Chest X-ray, AP view. Patient: 47 years old, sex F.
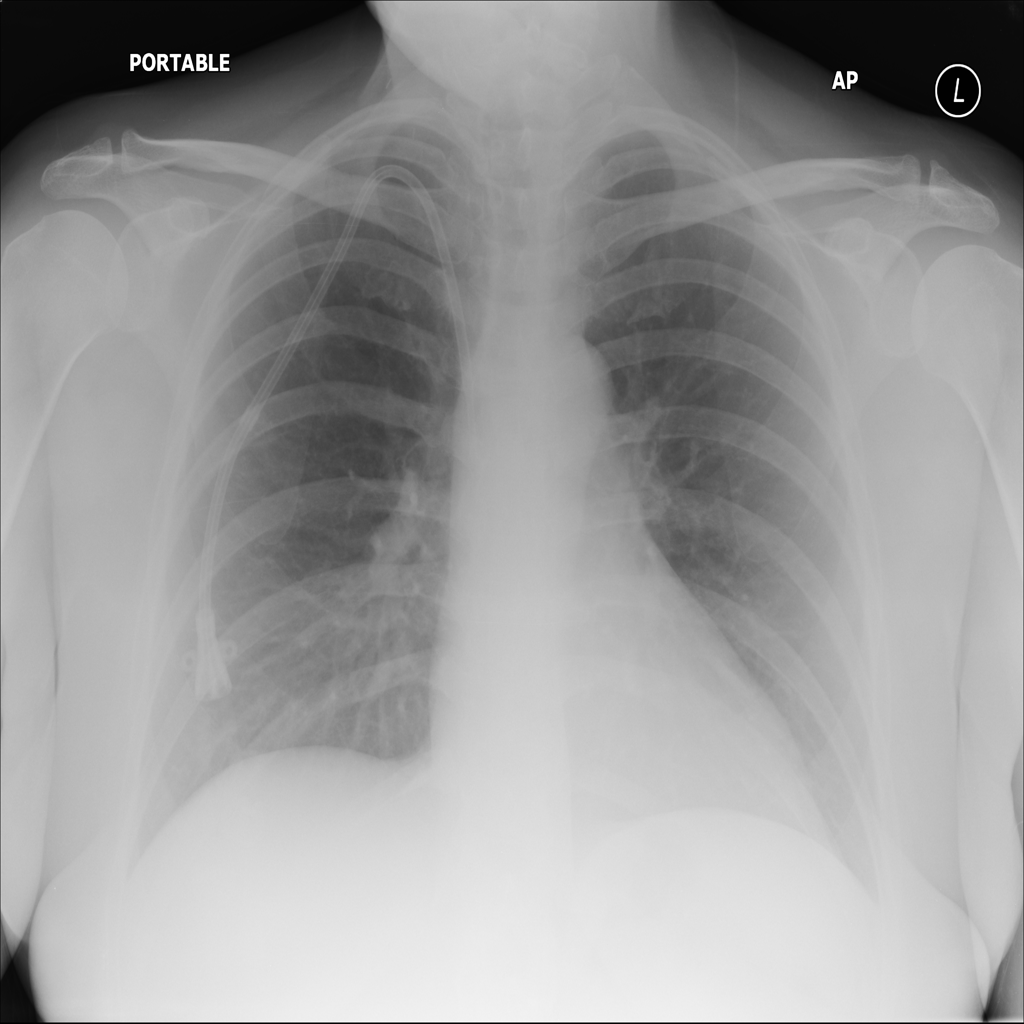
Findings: No Finding